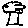
Label: tree